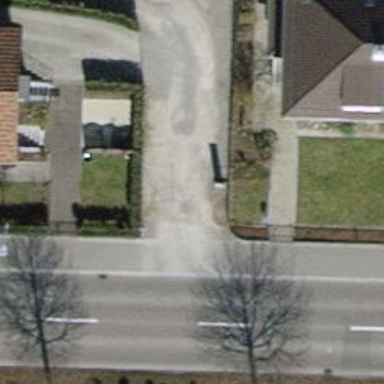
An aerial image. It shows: Feature for traffic calming is present.